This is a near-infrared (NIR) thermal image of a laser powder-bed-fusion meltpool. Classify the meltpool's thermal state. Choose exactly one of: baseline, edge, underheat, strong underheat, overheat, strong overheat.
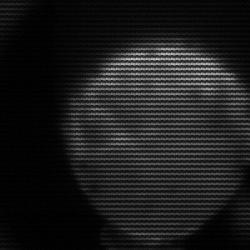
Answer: edge